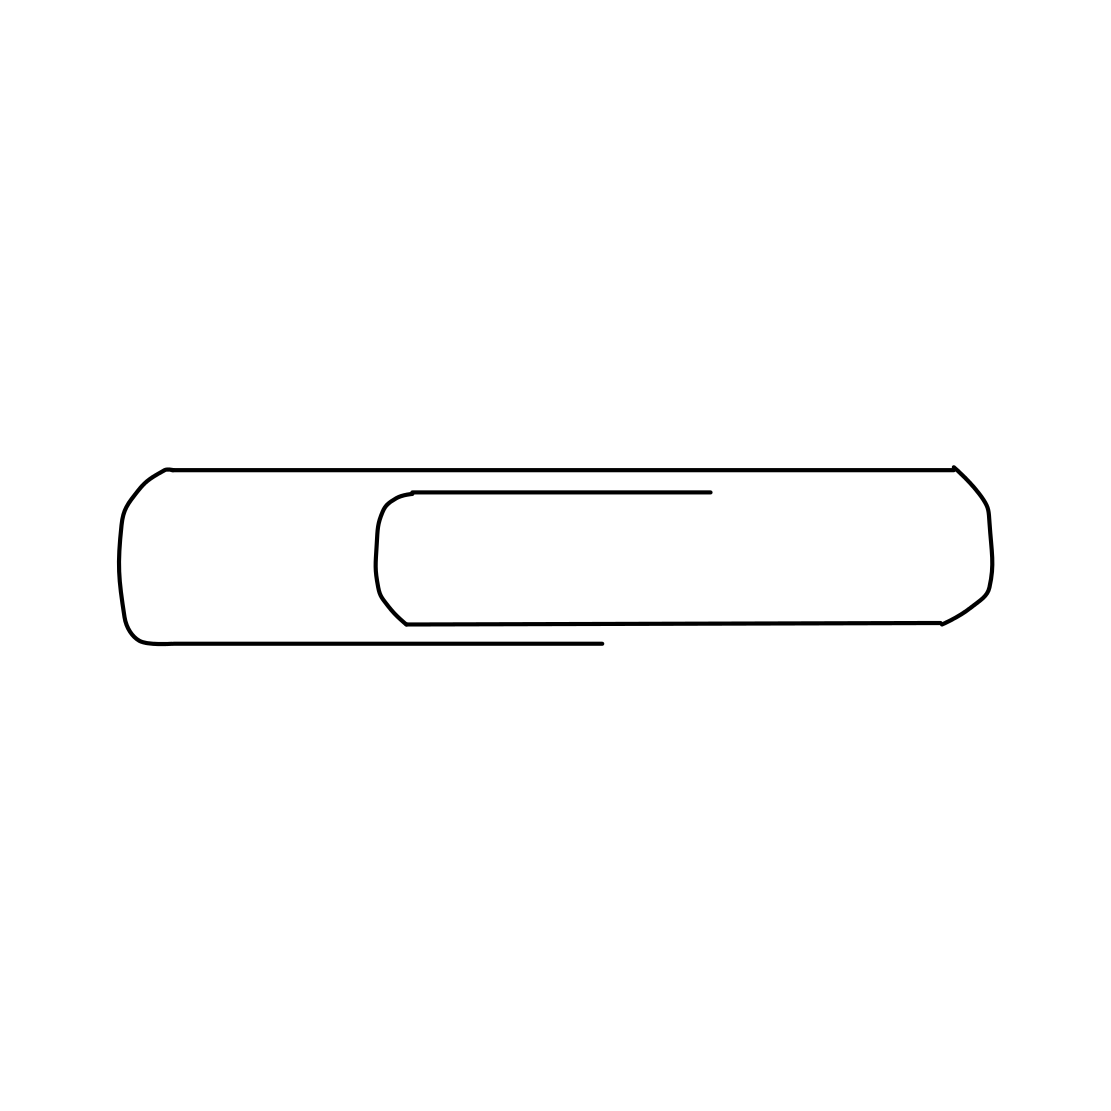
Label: paper clip